【题型】解答题　【知识点】立体几何　【难度】easy
如图, 已知 $E, F, G, H$ 分别是正方体 $ABCD-A_1B_1C_1D_1$ 的棱 $AB, BC, CC_1, C_1D_1$ 的中点, 且 $EF$ 与 $HG$ 相交于点 $Q$.

(1)求证: 点 $Q$ 在直线 $DC$ 上;

(2)作出过 $A, G, D_1$ 三点的截面; (写出作图过程并保留作图痕迹)
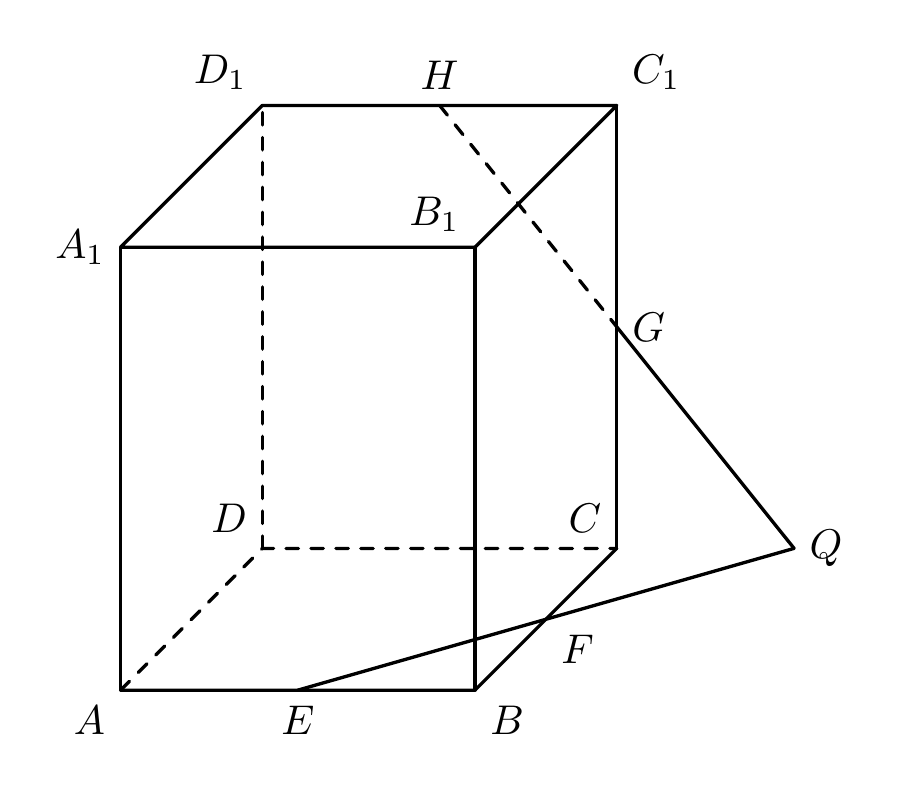
【解答】
【答案】(1)证明见详解

(2)图形见详解

【知识点】空间中的点共线问题、由平面的基本性质作截面图形

【分析】(1) 通过证明 $Q$ 在平面 $ABCD$ 与平面 $CDD_1C_1$ 的交线上, 来证得 $Q$ 在直线 $DC$ 上.

(2) 取 $BC$ 的中点 $P$, 连接 $AP, PG, D_1G$, 易证 $AD_1 \parallel PG$, 则 $APGD_1$ 即为所求截面.

【详解】(1) 平面 $ABCD \cap$ 平面 $CDD_1C_1 = DC$,

由于 $Q \in EF, EF \subset$ 平面 $ABCD$,

所以 $Q \in$ 平面 $ABCD$,

同理 $Q \in HG, HG \subset$ 平面 $CDD_1C_1$,

所以 $Q \in$ 平面 $CDD_1C_1$,

所以 $Q \in DC$, 即点 $Q$ 在直线 $DC$ 上.

(2) 如图所示, 取 $BC$ 的中点 $P$, 连接 $AP, PG, D_1G$,

因为 $GP \parallel BC_1$, $BC_1 \parallel AD_1$,

所以 $GP \parallel AD_1$, 故 $A, D_1, G, P$ 共面.

则 $APGD_1$ 即为所求截面.
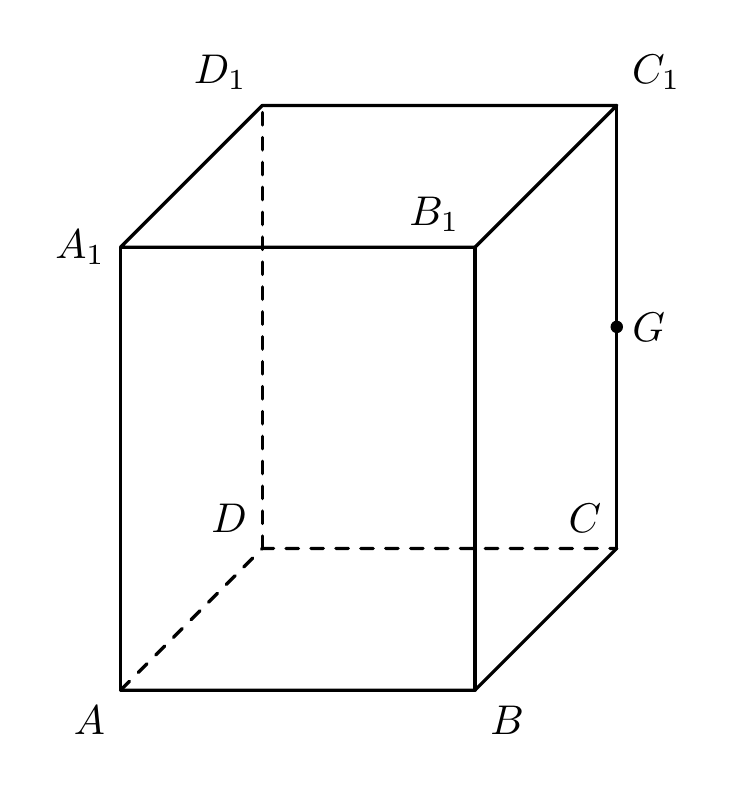